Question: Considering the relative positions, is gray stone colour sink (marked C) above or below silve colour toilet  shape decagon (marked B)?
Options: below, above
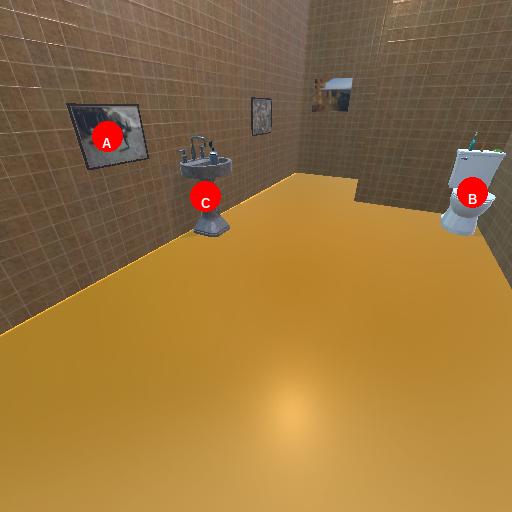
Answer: below